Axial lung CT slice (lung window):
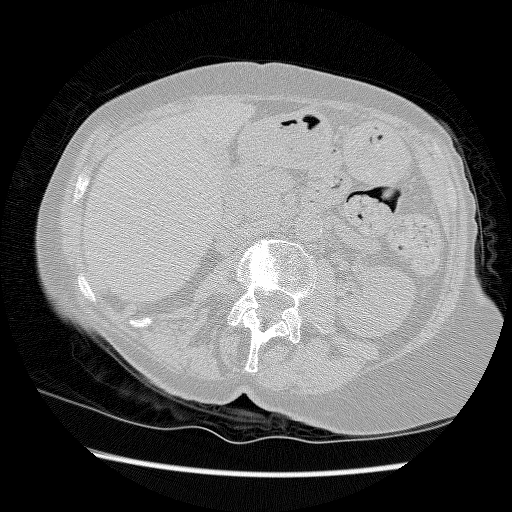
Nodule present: no